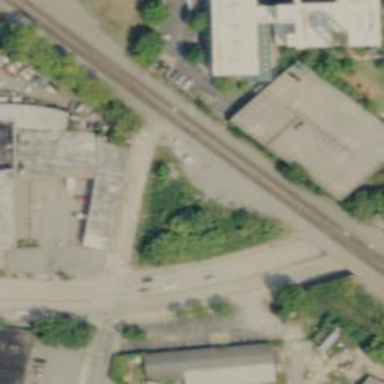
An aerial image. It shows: Railway track.